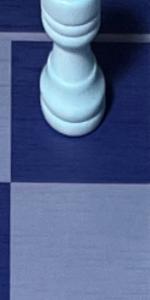
Label: Empty